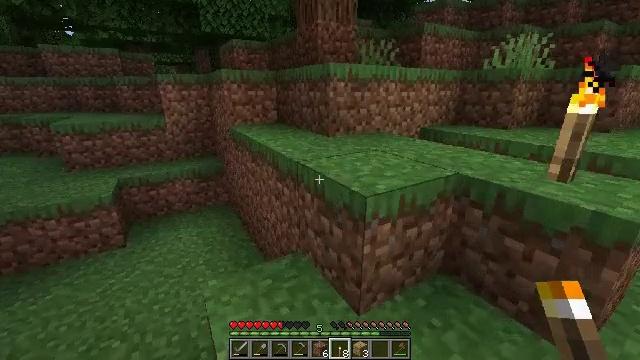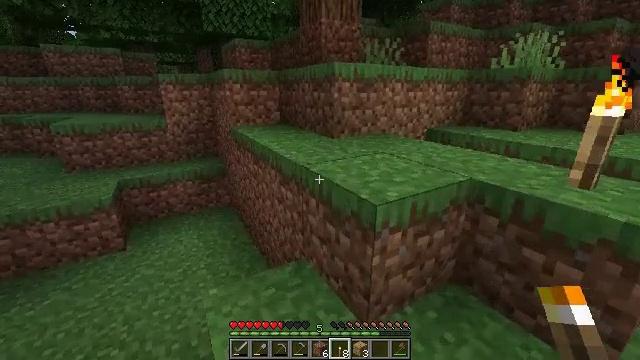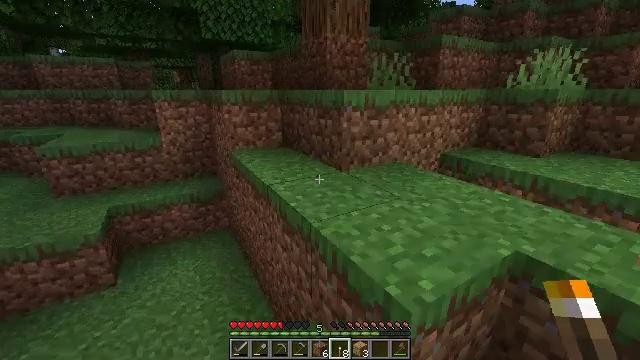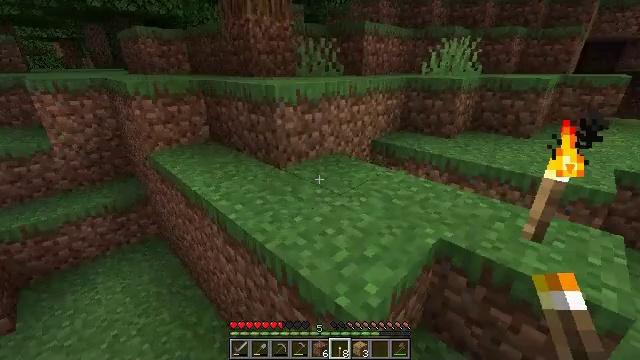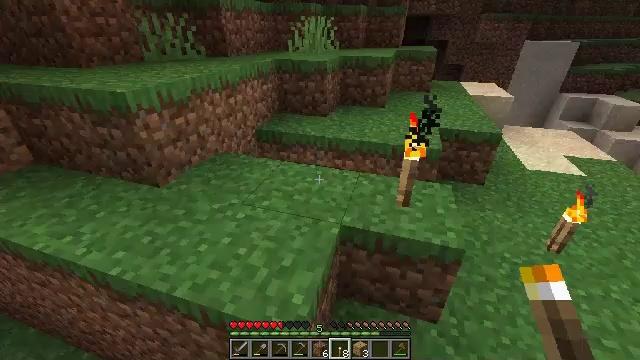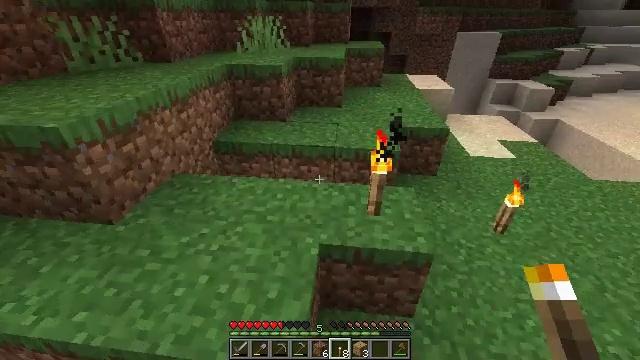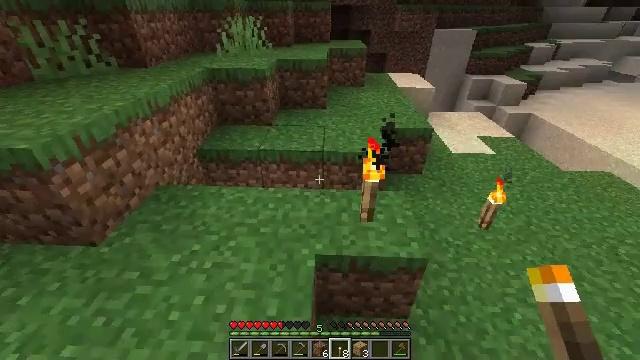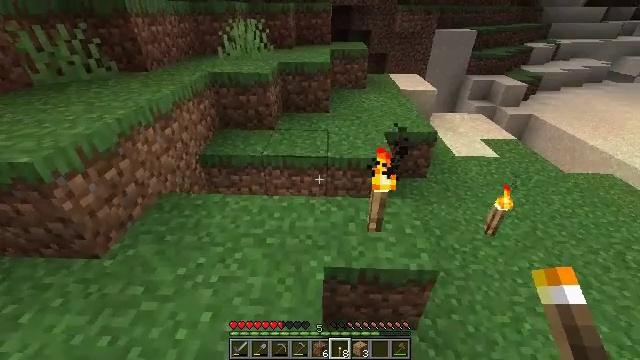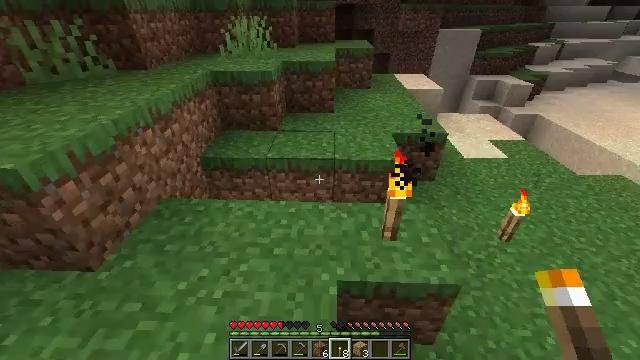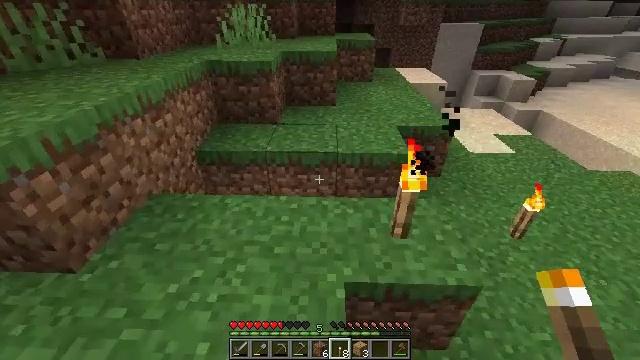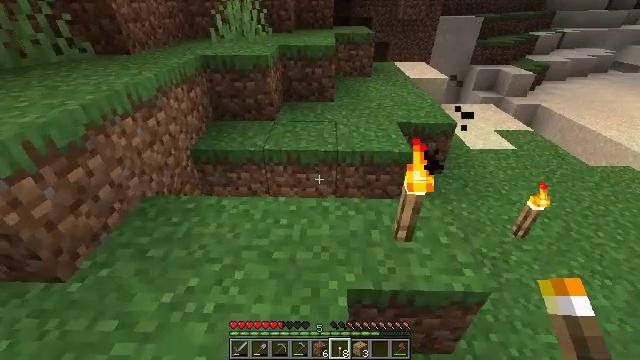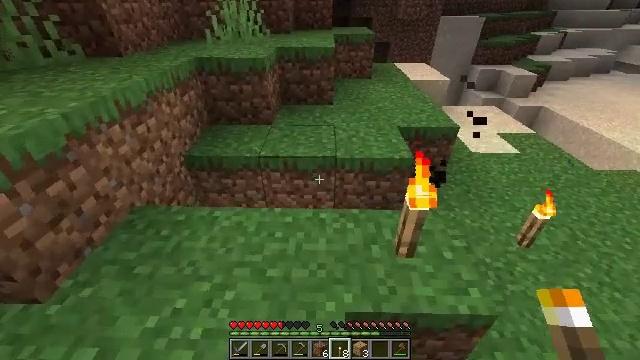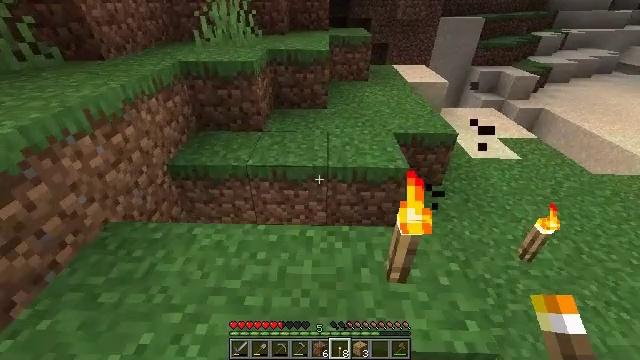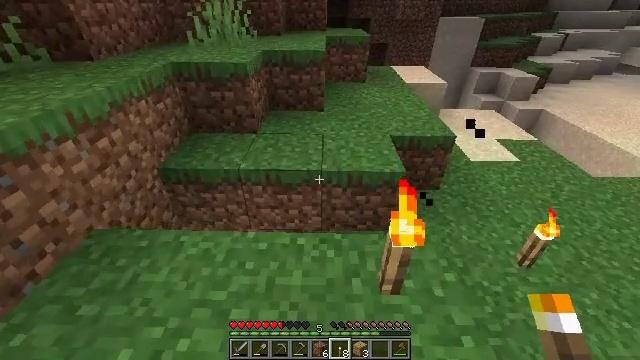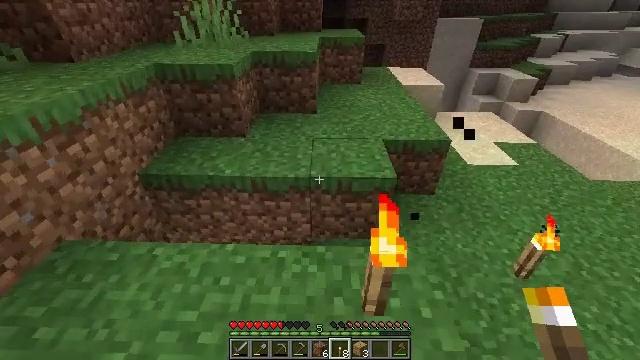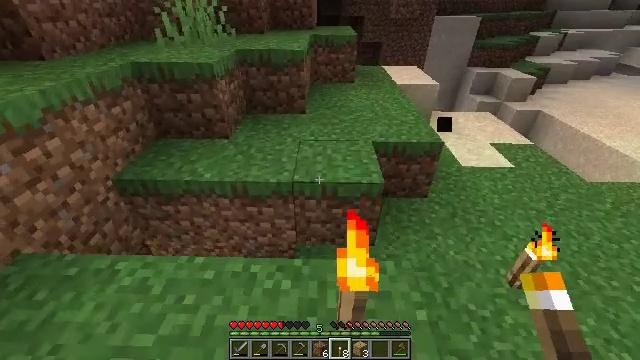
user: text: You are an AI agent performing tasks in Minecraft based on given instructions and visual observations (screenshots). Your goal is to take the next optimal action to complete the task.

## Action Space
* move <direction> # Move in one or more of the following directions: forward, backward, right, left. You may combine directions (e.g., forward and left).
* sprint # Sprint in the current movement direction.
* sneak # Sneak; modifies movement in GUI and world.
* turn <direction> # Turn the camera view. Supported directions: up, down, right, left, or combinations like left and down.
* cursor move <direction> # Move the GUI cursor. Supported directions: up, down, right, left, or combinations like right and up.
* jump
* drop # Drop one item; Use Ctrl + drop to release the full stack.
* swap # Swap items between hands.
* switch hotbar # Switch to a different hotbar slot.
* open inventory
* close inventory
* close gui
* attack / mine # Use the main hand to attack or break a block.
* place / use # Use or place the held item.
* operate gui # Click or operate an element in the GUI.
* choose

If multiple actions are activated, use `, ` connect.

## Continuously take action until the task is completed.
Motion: motion action
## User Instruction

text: Attack the chest to pick it up.
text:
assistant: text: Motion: move forward
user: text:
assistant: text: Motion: move forward, jump
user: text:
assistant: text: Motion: move forward, turn right and down, jump
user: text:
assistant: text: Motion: move forward, turn right and down, jump
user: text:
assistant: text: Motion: move forward, turn right and down, jump
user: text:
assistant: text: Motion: move forward and move right, turn right, jump
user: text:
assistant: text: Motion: move forward and move right
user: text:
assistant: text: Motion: move forward and move right
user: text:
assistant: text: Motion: move forward and move right
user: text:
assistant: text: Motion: move forward and move right
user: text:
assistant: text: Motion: move forward and move right
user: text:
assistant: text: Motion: move forward and move right
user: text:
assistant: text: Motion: move forward and move right
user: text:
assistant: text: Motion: move forward and move right
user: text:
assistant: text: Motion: move forward and move right
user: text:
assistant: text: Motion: move forward and move right, turn left and down
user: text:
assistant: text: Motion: move forward and move right, turn left and down
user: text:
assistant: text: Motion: move forward and move right, turn left and down
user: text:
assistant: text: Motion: move forward and move right, turn left and down
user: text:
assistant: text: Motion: move forward and move right, turn left and down
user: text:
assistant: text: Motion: move forward and move right, turn left
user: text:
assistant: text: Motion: move forward, turn left
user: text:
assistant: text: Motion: move forward, turn left and down
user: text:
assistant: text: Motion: move forward, turn left
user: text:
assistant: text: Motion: move forward, turn left
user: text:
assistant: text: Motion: move forward, turn left
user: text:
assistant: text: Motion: move forward, turn left
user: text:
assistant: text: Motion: move forward, turn left
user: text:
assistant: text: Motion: move forward, turn left
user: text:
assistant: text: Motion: move forward, turn left and up